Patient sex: M
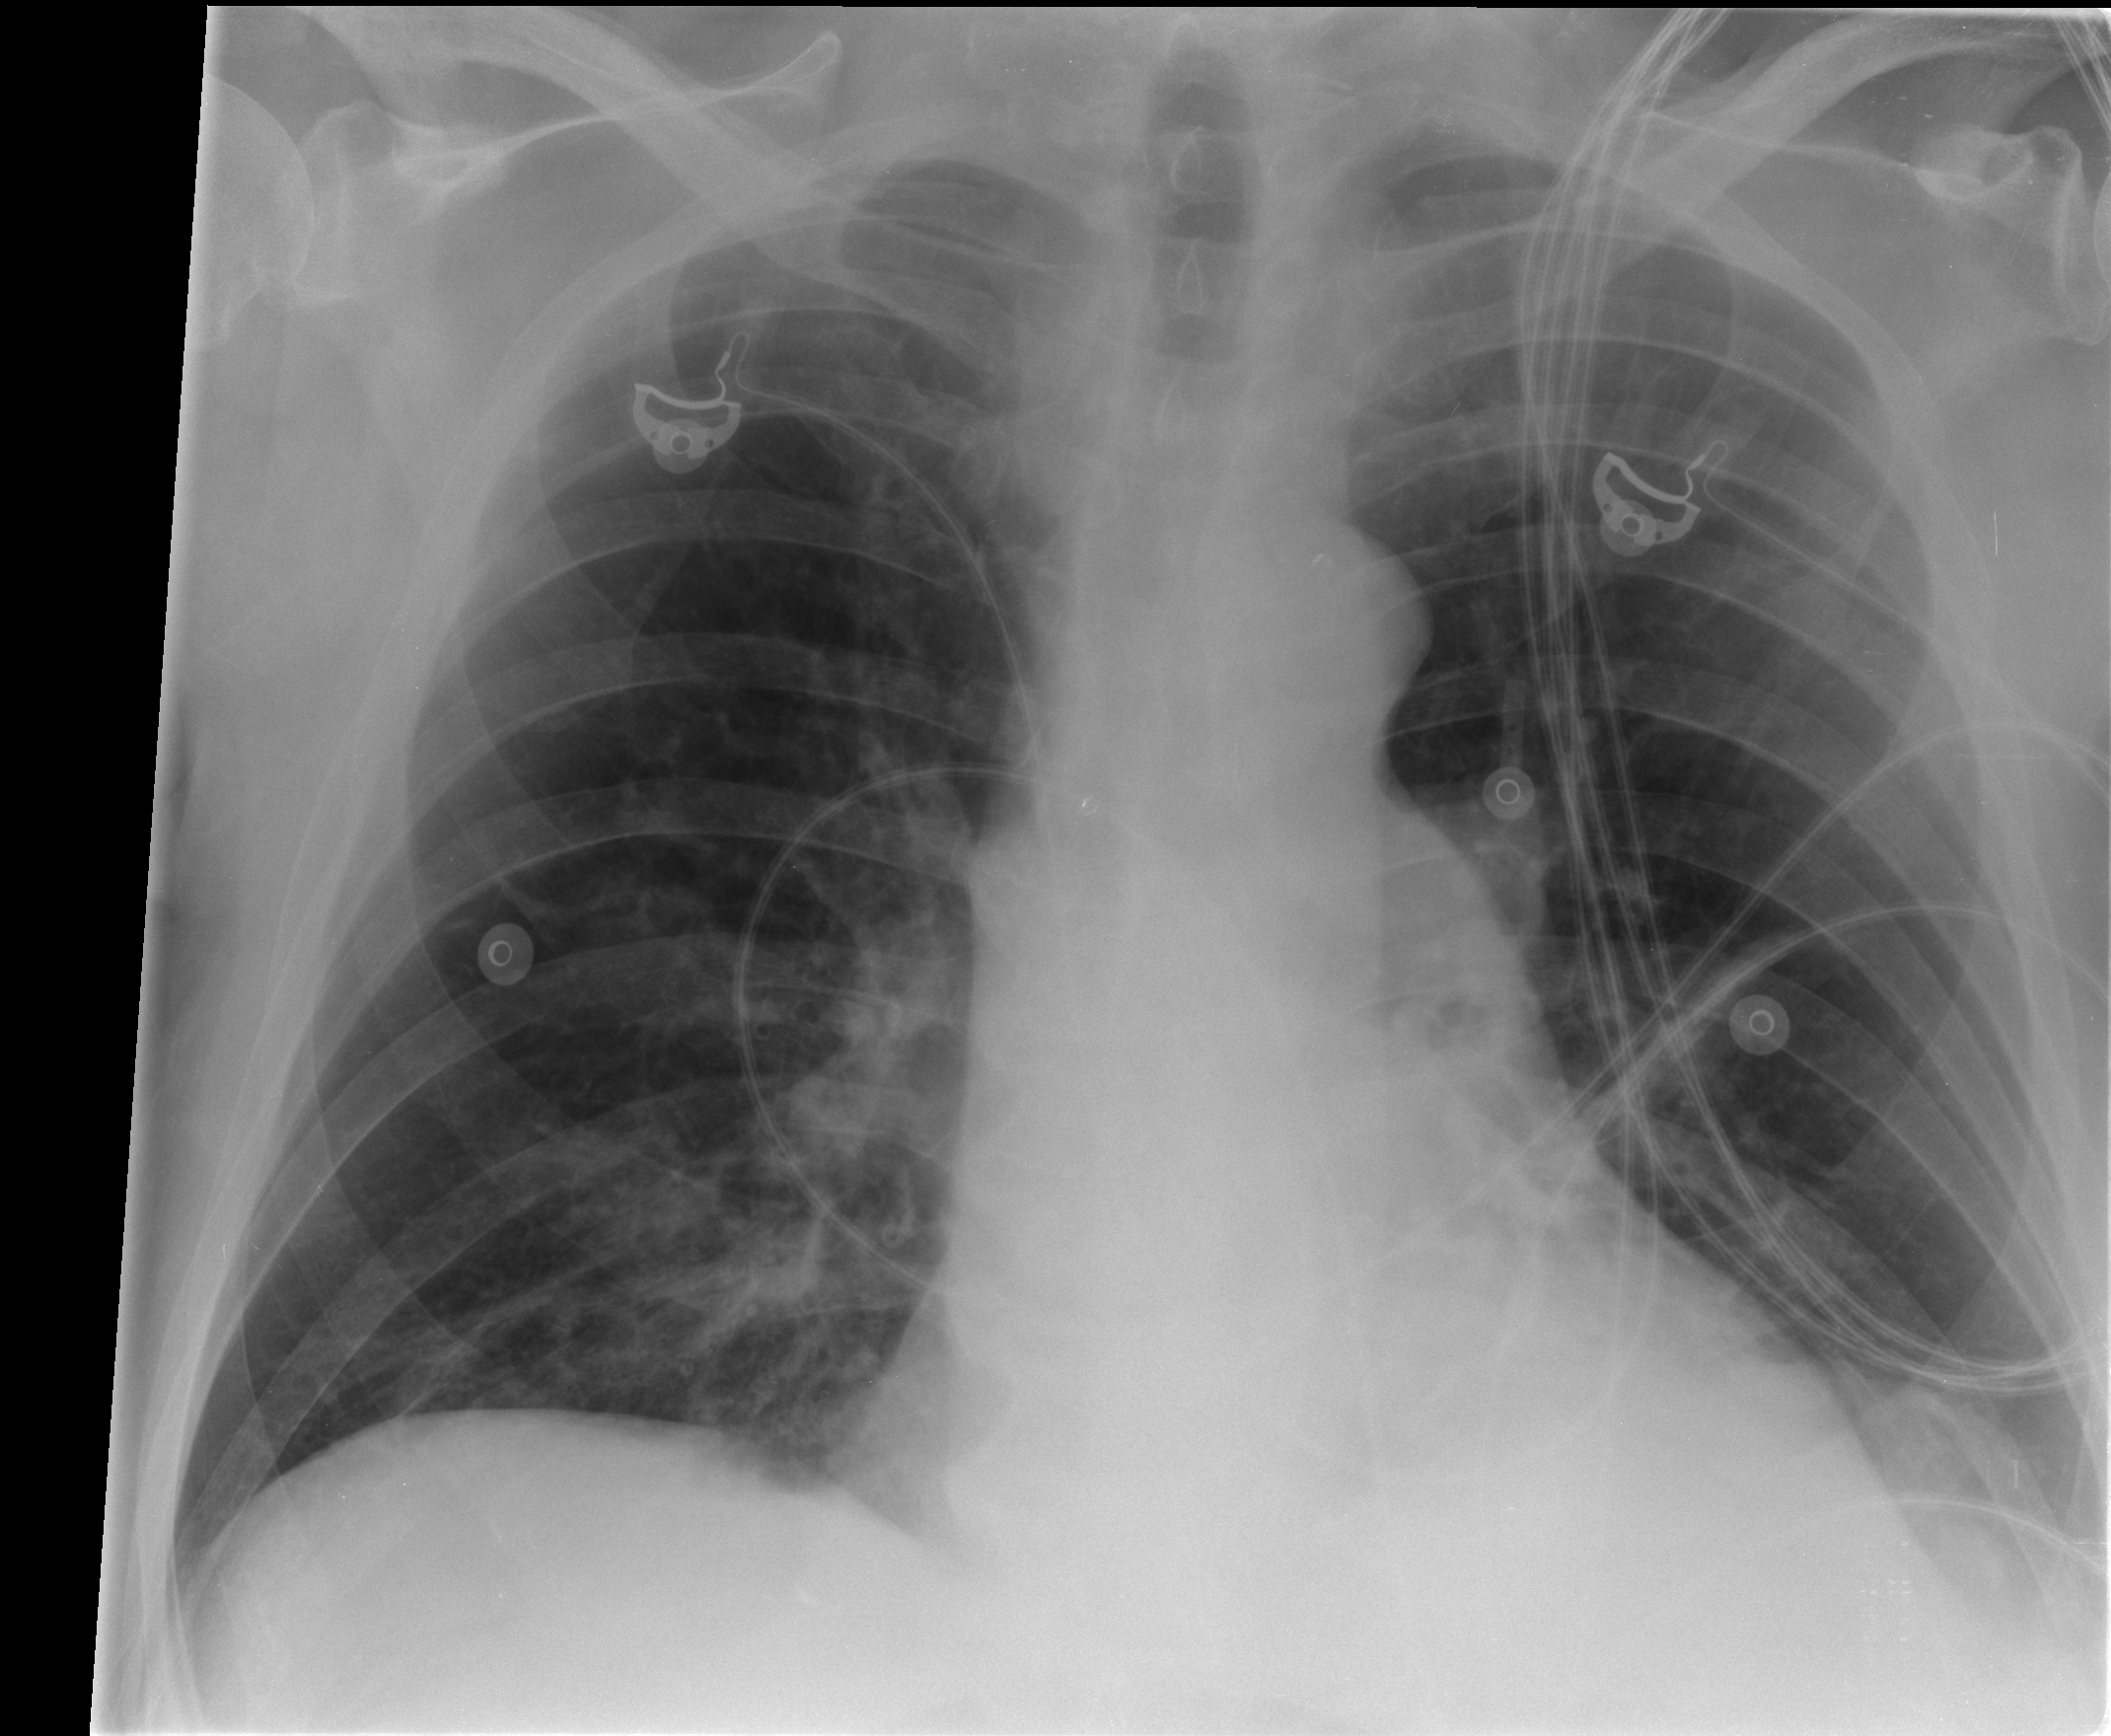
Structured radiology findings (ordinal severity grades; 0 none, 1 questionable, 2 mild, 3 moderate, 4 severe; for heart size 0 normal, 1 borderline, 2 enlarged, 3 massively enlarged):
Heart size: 0
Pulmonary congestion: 0
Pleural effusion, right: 0
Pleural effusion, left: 0
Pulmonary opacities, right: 0
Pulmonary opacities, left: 0
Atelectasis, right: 1
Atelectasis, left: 0